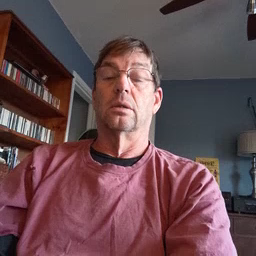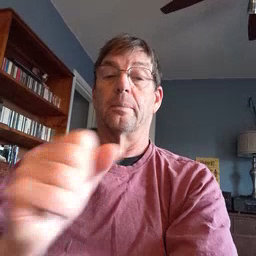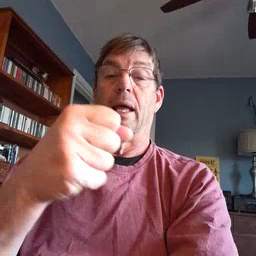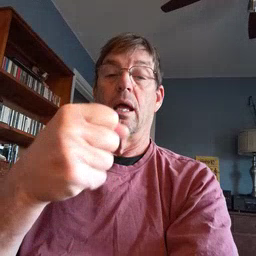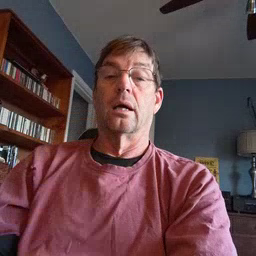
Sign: make